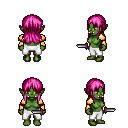
a pixel art fantasy rpg character, female body template, orc, green skin, gold arm armor, white pants, pink unkempt hairstyle, dagger, four views (front, back, left, right), 2x2 character sprite sheet, small pixel art, hard edges, no anti-aliasing